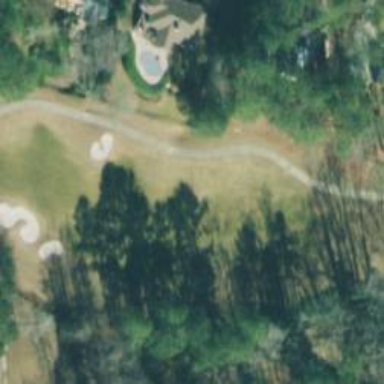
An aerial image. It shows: Path for both road and golf.